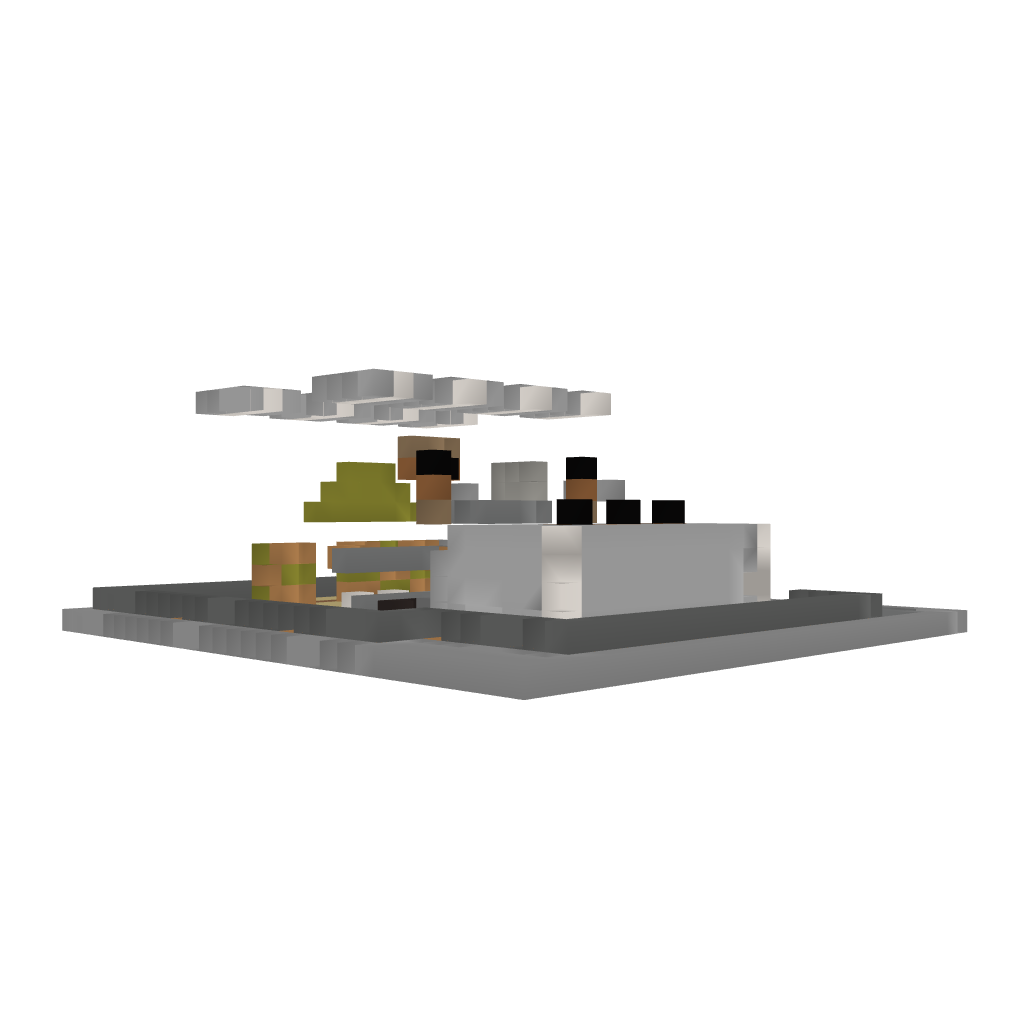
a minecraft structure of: Modern House 005